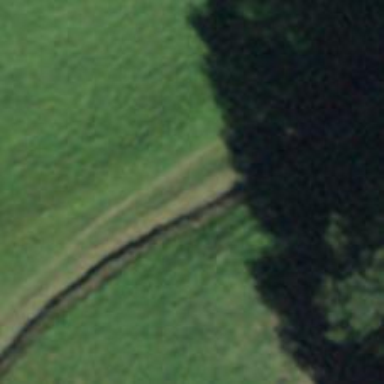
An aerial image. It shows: Grassy path.